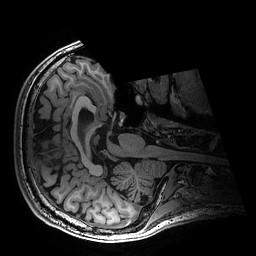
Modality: T1w
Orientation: axial
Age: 22
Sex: male
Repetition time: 0.0077 s
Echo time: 0.0034 s